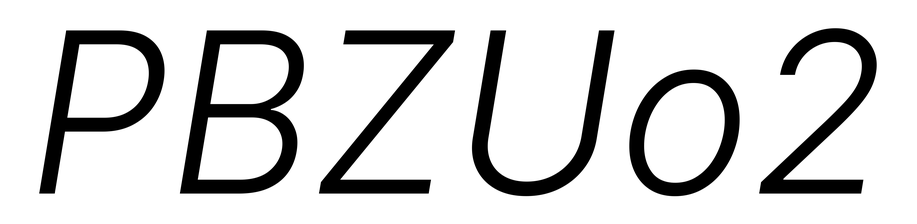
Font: Inter-Italic_Light_Italic